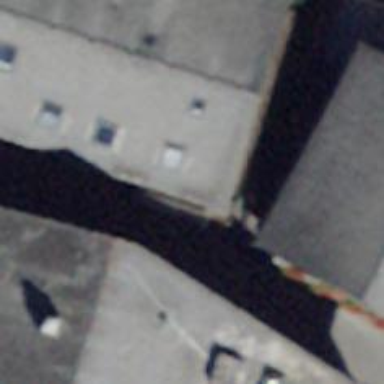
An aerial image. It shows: Clothing store.